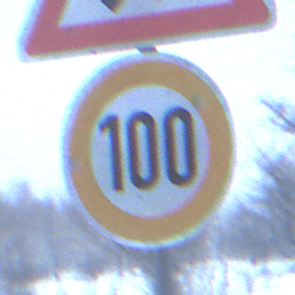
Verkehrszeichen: Geschwindigkeit100
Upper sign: Gegenverkehr
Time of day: Midday
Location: Outdoor (Nature)
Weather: Overcast
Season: Winter
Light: Natural